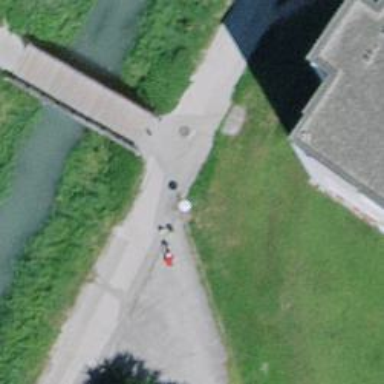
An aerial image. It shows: Bollard barrier.